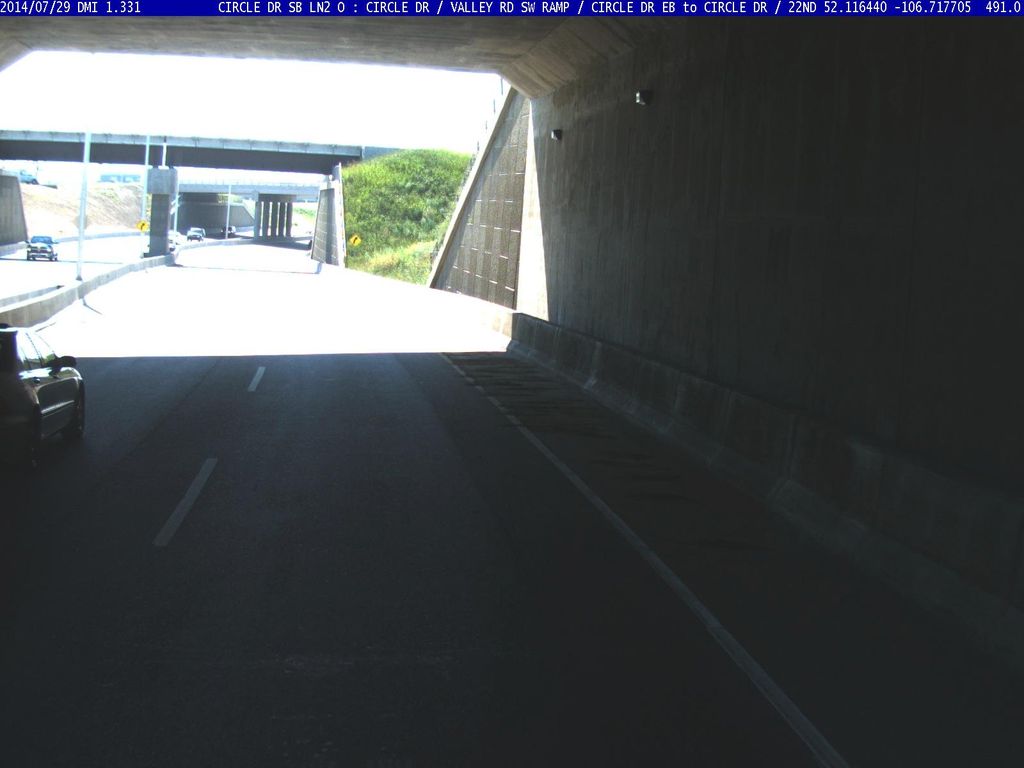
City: saskatoon